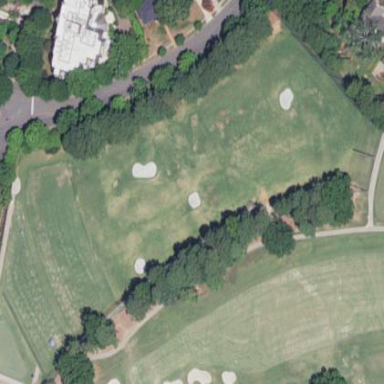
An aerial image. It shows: Grassy area designated for driving range golf.